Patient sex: M
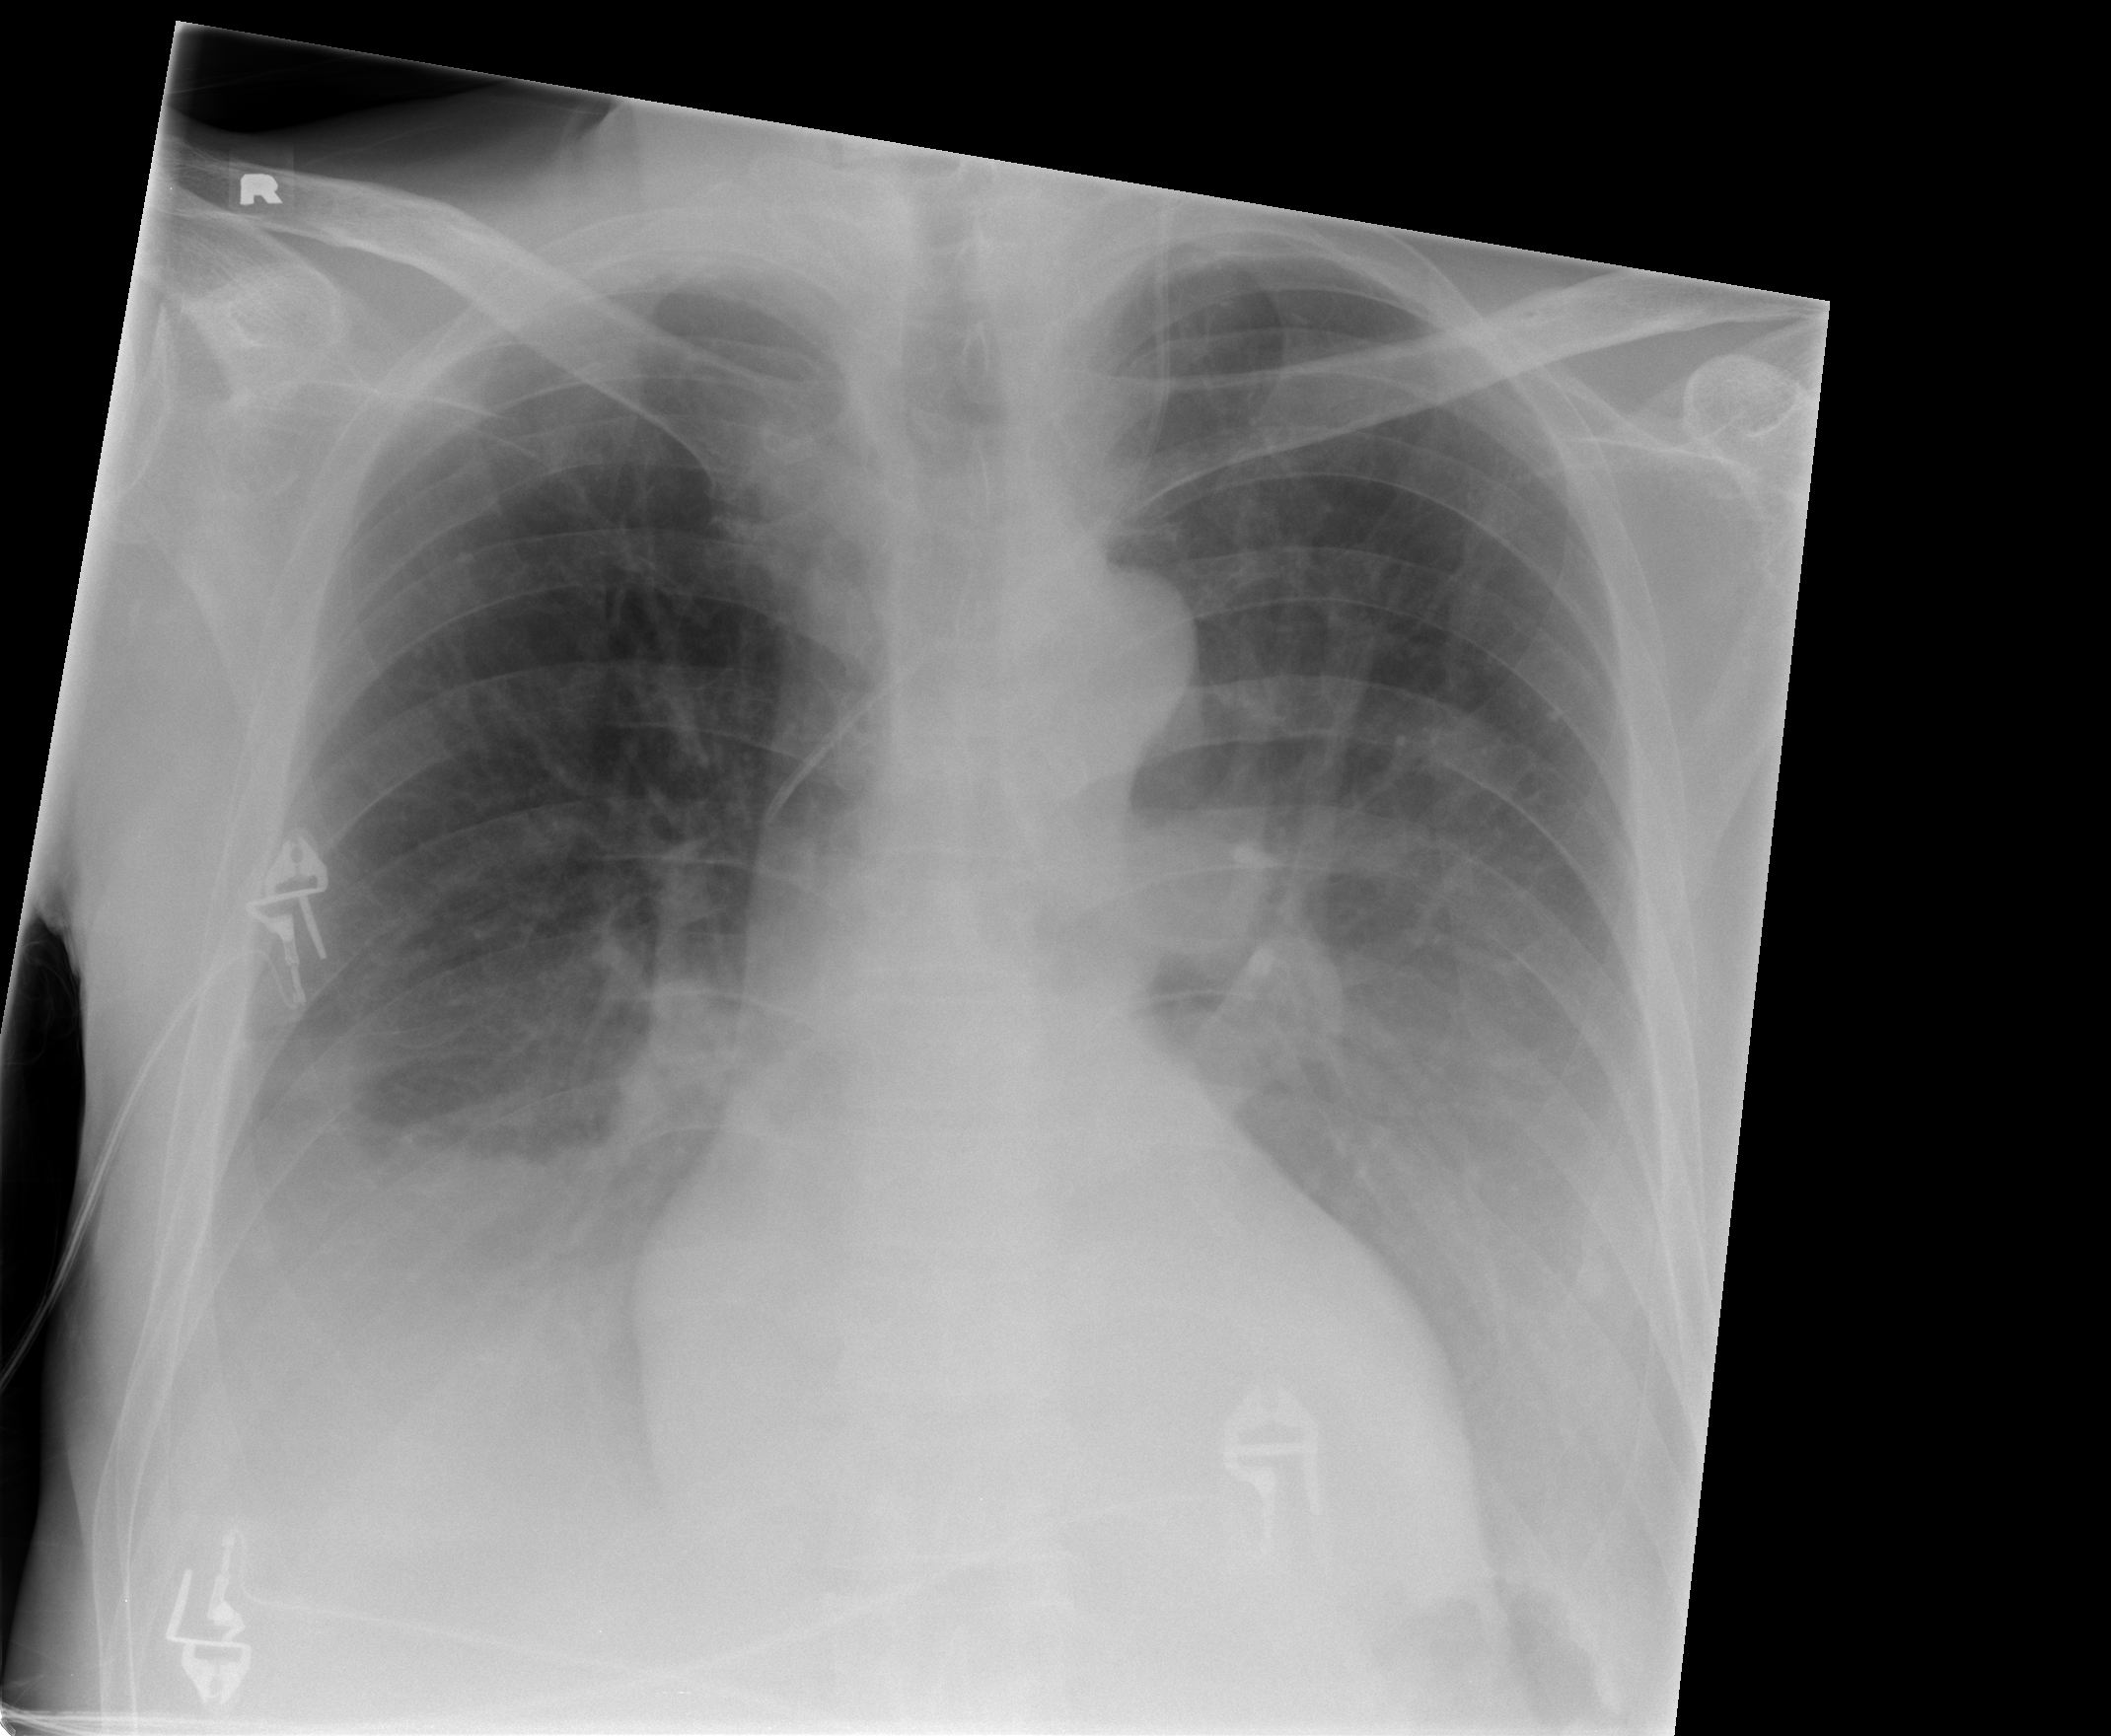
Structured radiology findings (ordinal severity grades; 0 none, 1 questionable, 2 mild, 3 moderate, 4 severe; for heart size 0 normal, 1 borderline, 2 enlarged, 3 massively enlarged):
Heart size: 1
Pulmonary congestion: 1
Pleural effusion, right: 3
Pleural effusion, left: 3
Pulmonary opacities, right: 0
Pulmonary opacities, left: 0
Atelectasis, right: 2
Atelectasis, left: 2